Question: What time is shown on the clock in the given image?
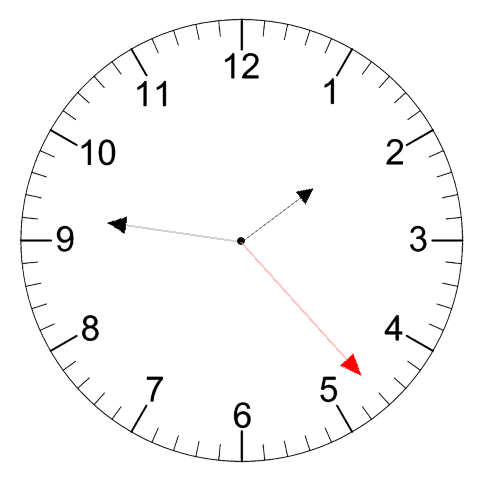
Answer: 01:46:23